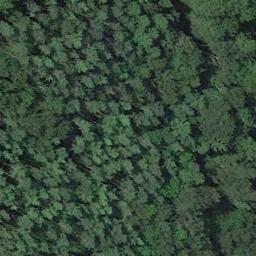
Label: forest